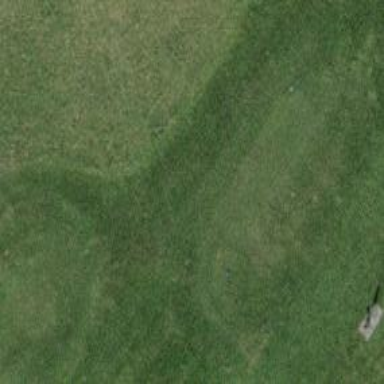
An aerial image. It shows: Grassy area designated as golf tee.